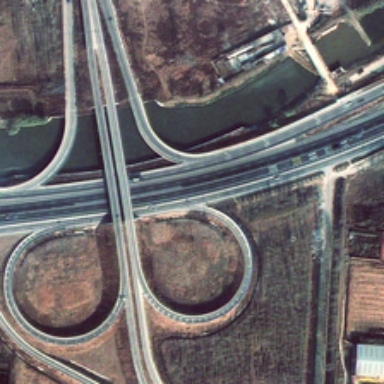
There is a river beside the wide road .